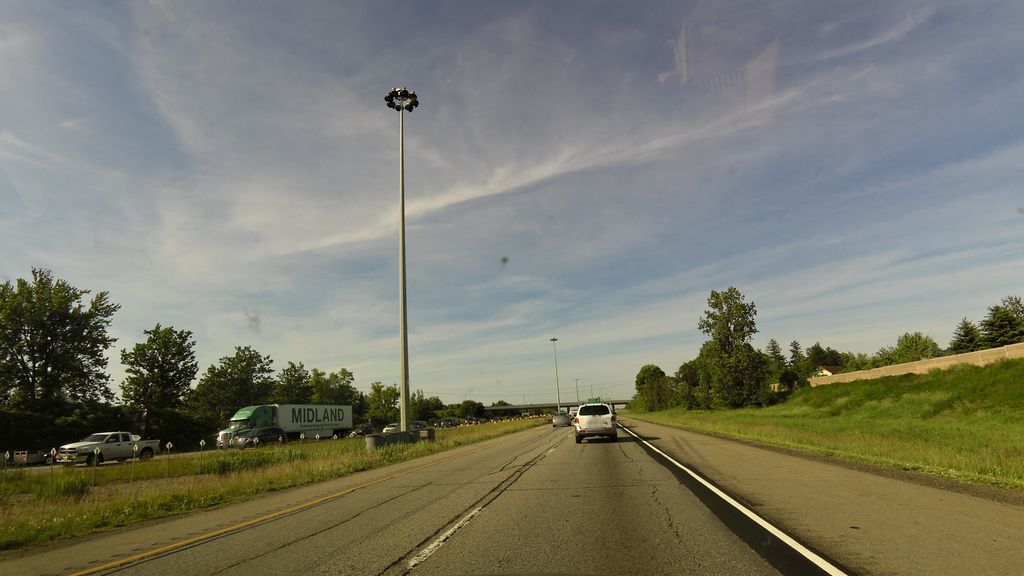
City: hamilton